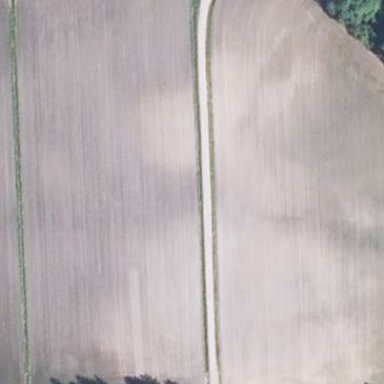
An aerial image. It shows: Farmland with barley crops growing on it.